Question: So i'm just wondering how I would go about getting the a merged list of two tables,
one with all the required rows, and the second with extra data to be associated with the first.
So with table 1 and 2 I want to get 3, would this be able to be done as a query?
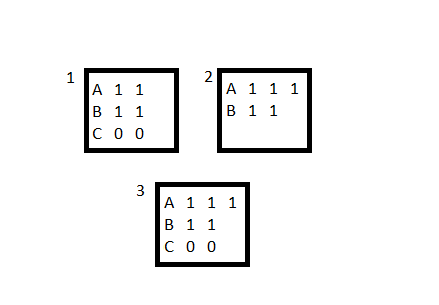
Answer: So if the "empty" value in column coming from table2 can just be NULL, you can do a LEFT JOIN
'''
select
t1.col1, --this is A, B, C
t1.col2,
t1.col3,
t2.col4 -- this is the fourth column
from Table1 t1
left join Table2 t2 on t1.Col1 = t2.Col1
'''
see <URL>
If you wanna be sure to join only if the 3 columns are the same, just add conditions to the left join
'''
on t1.Col1 = t2.Col1 and t1.Col2 = t2.Col2 and t1.Col3 = t2.Col3
'''